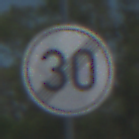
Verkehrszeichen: EndeGeschwindigkeit30
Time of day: Midday
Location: Outdoor (Nature)
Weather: Clear
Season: NotSpecified
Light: Natural